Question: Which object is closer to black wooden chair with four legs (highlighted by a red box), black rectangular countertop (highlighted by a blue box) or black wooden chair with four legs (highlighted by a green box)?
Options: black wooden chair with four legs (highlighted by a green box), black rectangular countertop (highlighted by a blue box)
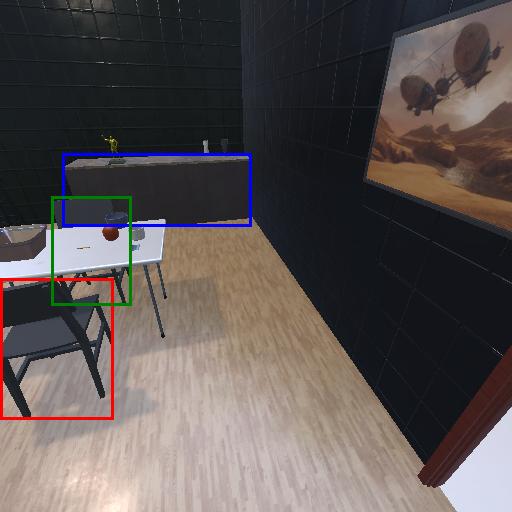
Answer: black wooden chair with four legs (highlighted by a green box)